Рассмотрим классическую механическую систему с некоторым параметром $\lambda$, который может медленно меняться с течением времени. Если движение системы периодическое с периодом $T$, изменение параметра можно считать медленным при условии $$ T\frac{d\lambda}{dt}\ll{\lambda}. $$ В общем случае по временем $T$ можно понимать характерное время процессов, протекающих в системе. Адиабатический инвариант — физическая величина, которая не меняется при плавном изменении параметров системы. Можно доказать, что адиабатическим инвариантом является величина $$ I=\frac{1}{2\pi}\oint pdq. $$ Здесь $p$ — одна из проекций импульса системы, $q$ — соответствующая координата. Если изобразить периодическое движение частицы в координатах $p$, $q$, при периодическом движении получим замкнутую кривую. Тогда интеграл в определении $I$ равен площади, ограниченной этой кривой.
Часть A. Движение между двумя стенками (0.8 балла)  По гладкой горизонтальной спице между двумя вертикальными стенками может скользить бусинка массы $m$. Все удары бусинки со стенками абсолютно упругие. Одна стенка неподвижна, а вторая стенка движется по направлению к первой со скоростью $u$, удовлетворяющей соотношению $u\ll{v}$, где $v$ - скорость бусинки. Начальное расстояние между стенками равняется $L_0$, начальная скорость бусинки $v_0$.
Найдите скорость бусинки сразу после соударения с подвижной стенкой.
Найдите изменение расстояния между стенками за время между двумя последовательными соударениями бусинки с подвижной стенкой. Необходимо получить точную формулу.
Часть B. Движение между стенкой и тяжёлой частицей (1.2 балла)  Данная часть задачи является фактическим продолжением предыдущей. Отличие состоит в том, что теперь на лёгкую частицу массы $m$, движущуюся со скоростью $v_0$ налетает со скоростью $u\ll{v_0}$ частица массы $M\gg{m}$. С другой стороны по-прежнему неподвижная стенка. Начальное расстояние между частицами равнялось $L_0$. Известно, что в процессе движения максимальная скорость легкой частицы равнялась $kv_0$. Массы частиц не даны!
Найдите выражение для адиабатического инварианта $I$ для рассмотренной системы и определите скорость бусинки в момент, когда расстояние между стенками уменьшилось до значения $L$.
Выразите отношение масс $M/m$ через $u, v_0$ и $k$.
Часть C. Модель иона (1.5 балла)  В данной части рассматривается упрощённая модель иона ${H_2}^+$. Две частицы массы $M$ и находящаяся между ними частица массы $m\ll{M}$ могут двигаться по гладкой горизонтальной спице. Лёгкая частица притягивается к тяжёлым с постоянными силами $F$. В момент, когда расстояние между тяжёлыми частицами равнялось $L_0$, скорость лёгкой частицы в системе отсчета центра масс двух тяжелых частиц равняется $v_0$. Вам предлагается исследовать положение равновесия данной системы, а также найти частоту её малых колебаний вблизи него. Обозначим расстояние между тяжелыми частицами за $x$.
Через какое время тяжёлая частица остановится? Ответ выразите через $L_0, v_0, u$ и $k$.
Получите выражение для кинетической энергии системы. Ответ выразите через $M, m, x, \dot{x}, v_0$ и $L_0$.
Получите выражение для потенциальной энергии системы. Ответ выразите через $F$ и $x$.
При каком значении $x$ система находится в положении равновесия? Ответ выразите через $M, m, v_0, L_0$ и $F$.
Часть D. Движение внутри эллипса (2.2 балла)  По гладкой горизонтальной поверхности ограниченной вертикальными стенками может свободно двигаться маленькая шайба. Стенки ограничивают часть поверхности в форме эллипса с большой и малой полуосями $a$ и $b$ соответственно. В положении с координатами $(r;0)$ шайбе сообщили скорость, проекции которой равны $v_x=v_0\sin\alpha; v_y=v_0\cos\alpha$, причём $r\ll{a,b}$, $\alpha\ll{1}$. От вас потребуется в первом приближении по этим малым параметрам описать движение шайбы.
Найдите циклическую частоту малых колебаний системы вблизи положения равновесия. Ответ выразите через $M, m, v_0, L_0$ и $F$.
Можно показать, что в рассматриваемом приближении квадрат компоненты $v_x$ скорости шайбы зависит от координаты $x$ как $v^2_x=A+Bx+Cx^2$. Выразите $A, B$ и $C$ через $v_0$, $\alpha, a, b$ и $r$.
Найдите максимальное значение координаты $x$ шайбы в процессе движения. Ответ выразите через $v_0$, $\alpha, a, b$ и $r$.
Часть E.Математический маятник на наклонной плоскости (1.3 балла) К гладкой наклонной плоскости привязан математический маятник, совершающий малые колебания вблизи положения устойчивого равновесия. В этой части задачи вам предлагается исследовать, как изменяется амплитуда колебаний маятника с изменением угла наклона плоскости, а также длины маятника. В начальный момент амплитуда колебаний (измеряется угол отклонения маятника от положения равновесия) равна $\varphi_0 \ll 1$, длина маятника равна $L_0$, а угол наклона плоскости равен $\alpha_0$.
Через какое время после запуска шайба впервые окажется в точке с координатой $x=0$? Какое условие на соотношение $a/b$ должно выполняться для применимости полученного результата?
Найдите адиабатический инвариант $I$ для гармонического осциллятора с массой $m$, колеблющегося с циклической частотой $\omega_0$ и амплитудой $A$.
Пусть при неизменном угле наклона длину маятника адиабатически медленно увеличили до $L$. Найдите новую амплитуду колебаний маятника $\varphi$. Ответ выразите через $\varphi_0, \alpha_0, L_0$ и $L$.
Часть F. Ларморовская прецессия в медленно изменяющемся магнитном поле (2.5 балла) Рассмотрим кольцо массы $M$,равномерно заряженное по периметру зарядом $q$, помещённое в однородное магнитное поле с индукцией $\vec{B_0}$. Кольцо раскрутили вокруг его оси до угловой скорости $\vec{\omega}$ и отпустили. Угол между векторами магнитной индукции и угловой скорости вращения кольца в начальный момент равен ${\alpha_0}$. Примечание: Магнитный момент системы зарядов можно вычислить по формуле $$\vec{m}=\int\frac{[\vec{r}\times\vec{v}]}{2}dq $$
Пусть при неизменной длине маятника угол наклона адиабатически медленно увеличили до значения $\alpha$. Найдите новую амплитуду колебаний $\varphi$. Ответ выразите через $\varphi_0, \alpha_0, \alpha$ и $L_0$.
Выразите вектор магнитного момента кольца $\vec{m}$ через $q$,$M$ и вектор его момента импульса относительно центра $\vec{L}$.
Покажите, что модуль момента импульса $L$ остаётся постоянным.
Покажите, что ось кольца испытывает прецессию и найдите вектор угловой скорости $\vec{\Omega}$ этой прецессии. Ответ выразите через $q$, $M$ и $\vec{B_0}$. Считайте, что $\Omega\ll{\omega}$.
Магнитное поле адиабатически медленно начинают уменьшать со скоростью $\dot{B}$. Найдите момент сил (модуль и направление), действующих на кольцо со стороны вихревого электрического поля. В этом и следующем пункте считйте, что $\alpha_0=\pi/2$.
Часть G. Движение в неоднородном магнитном поле (3.0 балла) Одним из методов удержания частиц в магнитной ловушке в продольном (по полю) направлении состоит в использовании магнитных пробок, или магнитных зеркал, — областей, в которых напряжённость магнитного поля сильно (но плавно) возрастает. Такие области могут отражать налетающие на них вдоль силовых линий заряженные частицы. При движении заряженной частицы в "зеркальной" магнитной ловушке радиус траектории частицы уменьшается при продвижении в область сильного поля. В рамках двух последних частей мы изучим движение в таких полях. Для магнитных зеркал определим коэффициент зеркальности $r_m$ $$r_m=\frac{B_{max}}{B_{min}} $$ Во всех пунктах считайте, что траектории частиц представляют собой медленно изменяющиеся спирали с малым углом наклона, ведущие центры которых совпадают с силовыми линиями магнитного поля. Введём также компоненты скорости $v_{||}$ и $v_\perp$ ($v_{||}\ll v_{\perp}$), обозначающие компоненты скорости частицы, направленные вдоль и перпендикулярно направлению магнитного поля соответственно.
Значение магнитного поля уменьшилось до $\vec{B_1}$. Найдите угол между осью вращения и направлением магнитного поля. Изменение угла можно считать малым.
Рассмотрим для начала плоское движение в однородном магнитном поле с индукцией $B_0$. Пусть его производная по времени равна $\dot{B}$ и изменение происходит адиабатически медленно. Начальная скорость частицы равна $v_0$,её масса $M$, а заряд $q$. Выразите тангенциальное ускорение частицы $\dot{{v_\perp}}$ через $M, q, v_0, B_0$ и $\dot{B}$.
Пусть магнитное поле медленно изменило величину до значения $B$. Выразите скорость частицы $v_\perp$ через $v_0, B_0$ и $B$. Перейдём к неоднородному магнитному полю. Поскольку ведущий центр траектории электрона перемещается вдоль силовой линии. Будем считать, что магнитное поле изменяется только в данном направлении.
Пусть угол наклона винтовой линии равен $\alpha$ и мал. Покажите, что усреднённая по времени сила, действующая в направлении магнитного поля на заряд эквивалентна взаимодействию магнитного диполя с неоднородным полем. Найдите величину силы $F_{||}$. Ответ выразите через $m, v, q, B_z$ и $\frac{dB_z}{dz}$, где ось $z$ сонаправлена с магнитным полем. Указание: Мы уже упоминали, что любые заряженные частицы обладают магнитным моментом. Поэтому вам достаточно рассмотреть контур с постоянным током, движущийся в неоднородном магнитном поле.
Используя результаты предыдущих пунктов, определите зависимость угла $\alpha$ от величины магнитного поля $B$ Ответ выразите через $\alpha_0, B_0$ и $B$.
Часть H. Установка для реализации магнитного зеркала (2.5 балла)  Мы изучили движение в неоднородных магнитных полях и готовы перейти к исследованию задачи о магнитных зеркалах. Схема, используемая для их реализации, представлена на рисунке. Она представляет собой два соосных витка одинакового радиуса $R$, центры которых находятся на расстоянии $2H\gg{R}$ друг от друга. По виткам протекают токи одинаковой силы $I$ в одном направлении. витки помещены в область большого однородного магнитного поля с индукцией $B_0$, направленного вдоль их осей. Целью данной задачи является исследование силовых линий такой системы и, как следствие, описание траектории ведущего центра орбиты электронов.
Выразите максимально возможное значение угла $\alpha$ через $r_m$.
Получите точную формулу зависимости индукции магнитного поля от координаты $x$. Начало координат находится по центру между витками, ось $x$ направлена вдоль магнитного поля. Найдите, учитывая малость некоторых параметров, также максимальное и минимальное значение суммарной индукции магнитного поля на оси витков.
Найдите коэффициент зеркальности $r_m$ для данной системы. Учтите здесь и в дальнейшем, что $H\gg{R}$.
Качественно нарисуйте силовую линию, проходящую через плоскость кольца на малом расстоянии $R_0\ll{R}$ от его оси в координатах $r'(x)$, где $r'$ — расстояние до оси симметрии системы. Найдите максимальное значение $r'$ и выразите ответ в виде: $r' \approx A + B (r-1)$.
Найдите максимальное значение угла $\alpha$ в процессе движения, если отражения от магнитных зеркал происходит в плоскости колец. Считайте, что точки разворота частицы находятся достаточно близко к центрам колец. Учтите малость $r_m$.
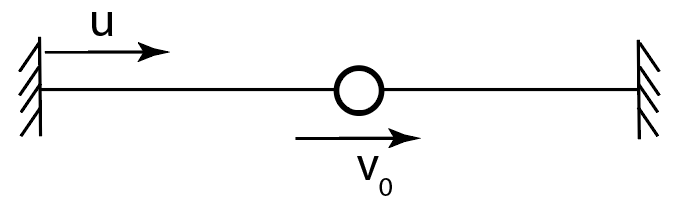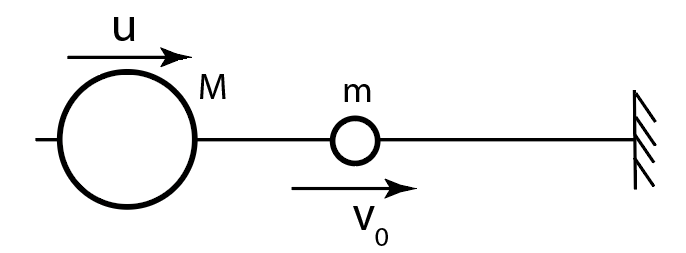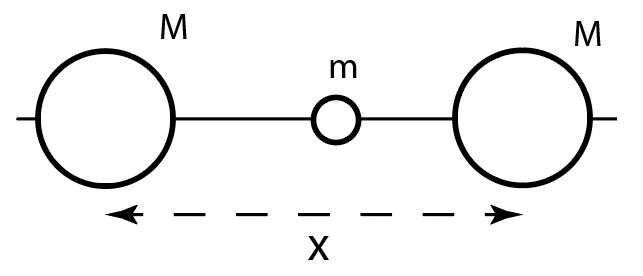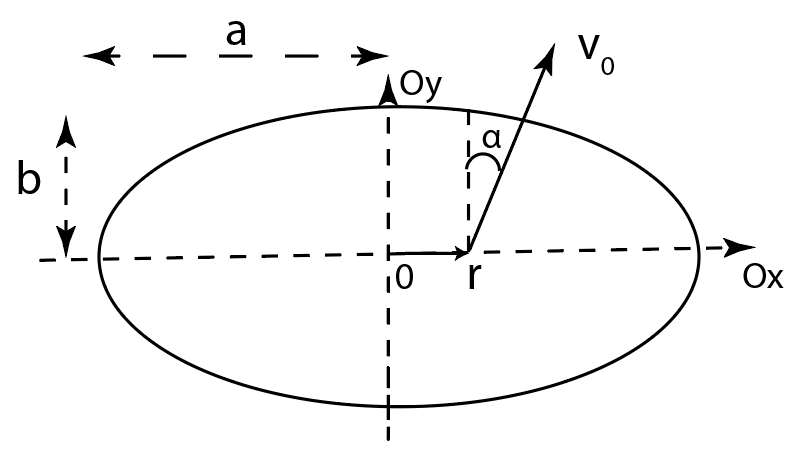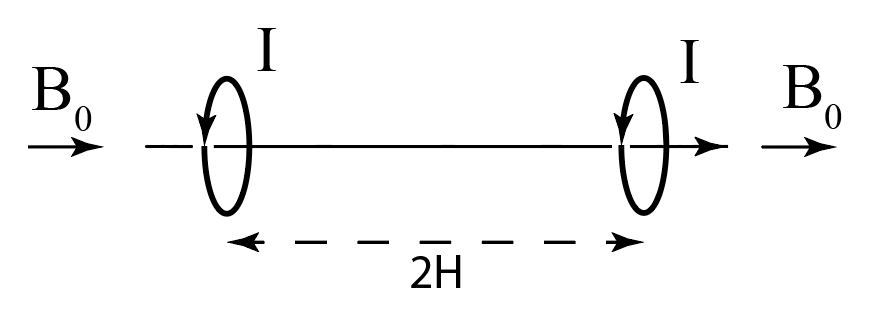
Найдите скорость бусинки сразу после соударения с подвижной стенкой.
Решение: При упругом отражении относительная скорость стенки и бусинки не меняется по модулю, но меняется по направлению, поэтому $$v_1=v_{отн}+u=v_0+2u $$

Найдите изменение расстояния между стенками за время между двумя последовательными соударениями бусинки с подвижной стенкой. Необходимо получить точную формулу.
Решение: Время между двумя последовательными соударениями проще всего вычислить, рассмотрев столкновение с симметричной стенкой, движущейся с той же скоростью. Отсюда $$\Delta{t}=\frac{2L_0}{v_1+u} $$ Найдём изменение расстояния $$\Delta{L}=-u\Delta{t}=-\frac{2L_0u}{v_0+3u} $$

Найдите выражение для адиабатического инварианта $I$ для рассмотренной системы и определите скорость бусинки в момент, когда расстояние между стенками уменьшилось до значения $L$.
Решение: Из результатов предыдущих двух пунктов при условии $u\ll{v}$ $$\frac{\Delta{L}}{L}=-\frac{2u}{v_0+3u}\approx-\frac{\Delta{v}}{v} $$ откуда после интегрирования $$Lv=const=L_0v_0 $$ Учитывая физический смысл адиабатического инварианта $$I=\frac{L_0v_0}{\pi} $$

Выразите отношение масс $M/m$ через $u, v_0$ и $k$.
Решение: Максимальная скорость лёгкой частицы достигается в момент, когда тяжёлая останавливается. Из ЗСЭ $$\frac{Mu^2}{2}+\frac{m{v_0}^2}{2}=\frac{k^2m{v_0}^2}{2} $$ откуда $$\frac{M}{m}=\left(\frac{v_0}{u}\right)^2\left(k^2-1\right) $$

Через какое время тяжёлая частица остановится? Ответ выразите через $L_0, v_0, u$ и $k$.
Решение: Найдём из ЗСЭ скорость тяжёлой частицы как функцию расстояния $x$ между ней и стенкой. Из условия сохранения адиабатического инварианта для лёгкой частицы $$v(x)=\frac{v_0L_0}{x} $$ Тогда из ЗСЭ с учётом того, что скорость тяжёлой частицы $v_т=-\frac{dx}{dt}$ получим $$\left(\frac{dx}{dt}\right)^2=\frac{m{v_o}^2}{M}\left(k^2-\left(\frac{L_0}{x}\right)^2\right)=\frac{u^2}{k^2-1}\left(k^2-\left(\frac{L_0}{x}\right)^2\right) $$ откуда $$dt=-\frac{\sqrt{k^2-1}}{k^2u}\frac{k^2xdx}{\sqrt{k^2x^2-{L_0}^2}} $$ Интегрируя $$t=\frac{\sqrt{k^2-1}}{k^2u}\int\limits_0^{{L_0}^2(k^2-1)}\frac{dz}{\sqrt{z}}=\frac{L_0}{u}\left(1-\frac{1}{k^2}\right) $$

Получите выражение для кинетической энергии системы. Ответ выразите через $M, m, x, \dot{x}, v_0$ и $L_0$.
Решение: Учитывая покой системы, центр масс неподвижен.Значит, кинетическая энергия тяжёлых частиц может быть выражена через приведённую массу $\mu$ и их относительную скорость $$E_M=\frac{M\dot{x}^2}{4} $$ Кинетическая энергия лёгкой частицы может быть найдена из условия сохранения адиабатического инварианта $$E_m=\frac{m{v_0}^2{L_0}^2}{2x^2} $$

Получите выражение для потенциальной энергии системы. Ответ выразите через $F$ и $x$.
Решение: Взаимодействия лёгкой частицы с обеими тяжёлыми можно представить как взаимодействие самих тяжёлых частиц. С учётом притяжения и постоянства силы $$W_p=Fx+C $$

При каком значении $x$ система находится в положении равновесия? Ответ выразите через $M, m, v_0, L_0$ и $F$.
Решение: Из ЗСЭ $$E_m+E_M+W_p=E_0 $$ отсюда $$\frac{M\dot{x}^2}{4}+\frac{m{v_0}^2{L_0}^2}{2x^2}+Fx=const $$ В положении равновесия эффективный потенциал минимален.Дифференцируя $$F=\frac{m{v_0}^2{L_0}^2}{x^3} $$ откуда $$x_0=\left(\frac{m{v_0}^2{L_0}^2}{F}\right)^{\frac{1}{3}} $$

Найдите циклическую частоту малых колебаний системы вблизи положения равновесия. Ответ выразите через $M, m, v_0, L_0$ и $F$.
Решение: Вычислим вторую производную эффективного потенциала $$\frac{d^2{U_{eff}}}{dx^2}=\frac{3m{v_0}^2{L_0}^2}{{x_0}^4} $$ после чего получим уравнение гармонических колебаний $$\frac{M\dot{x}^2}{4}+\frac{1}{2}\frac{d^2{U_{eff}}}{dx^2}=C $$ Откуда после дифференцирования $${\omega_0}^2=\frac{6m{v_0}^2{L_0}^2}{M}\left(\frac{F}{m{v_0}^2{L_0}^2}\right)^{\frac{4}{3}} $$

Можно показать, что в рассматриваемом приближении квадрат компоненты $v_x$ скорости шайбы зависит от координаты $x$ как $v^2_x=A+Bx+Cx^2$. Выразите $A, B$ и $C$ через $v_0$, $\alpha, a, b$ и $r$.
Решение: Для движения вдоль оси $y$ сохраняется адиабатический инвариант $$v_yy=const $$ С учётом начальных условий $${v_y}^2=\frac{{v_0}^2\cos^2(\alpha){y_0}^2}{y^2}=\frac{{v_0}^2\cos^2(\alpha)\left(1-\left(\frac{r}{a}\right)^2\right)}{1-\left(\frac{x}{a}\right)^2} $$ учитывая малость $x$ и ЗСэ $${v_x}^2={v_0}^2-{v_y}^2={v_0}^2\left(\sin^2(\alpha)+\frac{r^2}{a^2}\cos^2(\alpha)\right)-\left(\frac{{v_0}\cos(\alpha)x}{a}\right)^2 $$ Таким образом $$A={v_0}^2\left(\sin^2(\alpha)+\frac{r^2}{a^2}\cos^2(\alpha)\right) $$ $$B=0 $$ $$C=-\left(\frac{{v_0}\cos(\alpha)}{a}\right)^2 $$

Найдите максимальное значение координаты $x$ шайбы в процессе движения. Ответ выразите через $v_0$, $\alpha, a, b$ и $r$.
Решение: Из ЗСЭ получим $${v_x}^2={v_0}^2-{v_y}^2={v_0}^2\left(\sin^2(\alpha)+\frac{r^2}{a^2}\cos^2(\alpha)\right)-\left(\frac{{v_0}\cos(\alpha)x}{a}\right)^2 $$ При максимуме $x$ левой части стоит ноль, поэтому $$x_{max}=\sqrt{a^2\sin^2(\alpha)+r^2\cos^2(\alpha)} $$

Через какое время после запуска шайба впервые окажется в точке с координатой $x=0$? Какое условие на соотношение $a/b$ должно выполняться для применимости полученного результата?
Решение: Движение вдоль оси $x$ представляет собой гармонические колебания с циклической частотой $\frac{v_0\cos(\alpha)}{a}$,поэтому $$t=\frac{a}{v_0\cos(\alpha)}\left(\frac{\pi}{2}+\arccos{\frac{r}{\sqrt{a^2\sin^2(\alpha)+r^2\cos^2(\alpha)}}}\right) $$

Найдите адиабатический инвариант $I$ для гармонического осциллятора с массой $m$, колеблющегося с циклической частотой $\omega_0$ и амплитудой $A$.
Решение: Площадь фазовой траектории в случае гармонического осциллятора - это площадь эллипса с полуосями $A$ и $m {\omega_0}A$. Таким образом $$I=\frac{m A^2\omega_0}{2} $$

Пусть при неизменном угле наклона длину маятника адиабатически медленно увеличили до $L$. Найдите новую амплитуду колебаний маятника $\varphi$. Ответ выразите через $\varphi_0, \alpha_0, L_0$ и $L$.
Решение: Циклическая частота такого маятника следующая $$\omega_0=\sqrt{\frac{g\sin(\alpha)}{L}} $$ А адиабатический инвариант $$I=\frac{m L^2{\varphi}^2}{2}\sqrt{\frac{g\sin(\alpha)}{L}} $$ Таким образом, при неизменном угле $$\varphi=\varphi_0\left(\frac{L_0}{L}\right)^{\frac{3}{4}} $$

Пусть при неизменной длине маятника угол наклона адиабатически медленно увеличили до значения $\alpha$. Найдите новую амплитуду колебаний $\varphi$. Ответ выразите через $\varphi_0, \alpha_0, \alpha$ и $L_0$.
Решение: Используя результат предыдущего пункта $$\varphi=\varphi_0\left(\frac{\sin(\alpha_0)}{\sin(\alpha)}\right)^{\frac{1}{4}} $$

Выразите вектор магнитного момента кольца $\vec{m}$ через $q$,$M$ и вектор его момента импульса относительно центра $\vec{L}$.
Решение: По определению $$\vec{L}=\int[\vec{r}\times\vec{v}]dm $$ Учитывая, что кольцо однородное и равномерно заряжено по периметру $$\vec{m}=\frac{q}{2m}\vec{L} $$

Покажите, что модуль момента импульса $L$ остаётся постоянным.
Решение: Момент сил ,действующих на магнитный момент в магнитном поле $$\vec{M}=[\vec{m}\times\vec{B}] $$ $$\frac{d\vec{L}}{dt}=\vec{M}=\frac{q}{2m}[\vec{L}\times\vec{B}] $$ Отсюда следует, что производная вектора момента импульса перпендикулярна ему, откуда и следует, что момент импульса по модулю сохраняется.

Покажите, что ось кольца испытывает прецессию и найдите вектор угловой скорости $\vec{\Omega}$ этой прецессии. Ответ выразите через $q$, $M$ и $\vec{B_0}$. Считайте, что $\Omega\ll{\omega}$.
Решение: Пусть угловая скорость вращения вектора момента импульса равна $\vec{\Omega}$ $$\frac{d\vec{L}}{dt}=[\vec{\Omega}\times\vec{L}]=\frac{q}{2m}[\vec{L}\times\vec{B}] $$ Откуда $$[\vec{\Omega}+\frac{q}{2m}\vec{B}\times\vec{L}]=0 $$ и окончательно $$\vec{\Omega}=-\frac{q}{2m}\vec{B} $$

Магнитное поле адиабатически медленно начинают уменьшать со скоростью  $\dot{B}$. Найдите момент сил (модуль и направление), действующих на кольцо со стороны вихревого электрического поля. В этом и следующем пункте считйте, что $\alpha_0=\pi/2$.
Решение: Есть только одна компонента момента сил - направленная вдоль магнитного поля Вихревое поле,возникающее на расстоянии $r$ от оси, проходящей через центр вдоль магнитного поля $$E=-\frac{\dot{B}r}{2} $$ $$M_z=\int E(r)rdq=-\int\frac{\dot{B}r^2dq}{2}=-\frac{\dot{B}I_zq}{2m} $$

Значение магнитного поля уменьшилось до $\vec{B_1}$. Найдите угол между осью вращения и направлением магнитного поля. Изменение угла можно считать малым.
Решение: Момент импульса кольца складывается из быстрой компоненты вращения, а также из компоненты, связанной с прецессией. Тогда производная момента импульса в проекции на ось Z следующая $$\frac{dL_z}{dt}=I_z\dot{\Omega}-I_r{\omega}\dot{\alpha}=-\frac{\dot{B}I_zq}{2m}-I_r{\omega}\dot{\alpha}=M_z=-\frac{\dot{B}I_zq}{2m} $$ Откуда $$\dot{\alpha}=0 $$ Таким образом, угол $\alpha$ при медленно уменьшении поля остаётся постоянным и ответ $$\alpha_1=\frac{\pi}{2} $$

Рассмотрим для начала плоское движение в однородном магнитном поле с индукцией $B_0$. Пусть его производная по времени равна $\dot{B}$ и изменение происходит адиабатически медленно. Начальная скорость частицы равна $v_0$,её масса $M$, а заряд $q$. Выразите тангенциальное ускорение частицы $\dot{{v_\perp}}$ через $M, q, v_0, B_0$ и $\dot{B}$.
Решение: Используя полученные ранее выражения для вихревого электрического поля $$\dot{v_\perp}=\frac{qmv_{\perp}\dot{B}}{2qBm}=\frac{v_{\perp}\dot{B}}{2B} $$

Пусть магнитное поле медленно изменило величину до значения $B$. Выразите скорость частицы $v_\perp$  через $v_0, B_0$ и $B$.
Решение: После интегрирования полученного выражения в предыдущем пункте $$\frac{{v_\perp}^2}{B}=const $$ Откуда $$v_\perp=v_0\sqrt{\frac{B}{B_0}} $$

Пусть угол наклона винтовой линии равен $\alpha$ и мал. Покажите, что усреднённая по времени сила, действующая в направлении магнитного поля на заряд эквивалентна взаимодействию магнитного диполя с неоднородным полем. Найдите величину силы $F_{||}$. Ответ выразите через $m, v, q, B_z$ и $\frac{dB_z}{dz}$, где ось $z$ сонаправлена с магнитным полем.  Указание: Мы уже упоминали, что любые заряженные частицы обладают магнитным моментом. Поэтому вам достаточно рассмотреть контур с постоянным током, движущийся в неоднородном магнитном поле.
Решение: Рассмотрим проводник с током $I$,текущим по правилу правого винта. Рассмотрим замкнутую поверхность имеющую два сечения в форме проводника. По теореме Гаусса поток через неё равен нулю, поэтому $$SdB_z=d\Phi=dz\int B_\perp dl $$ Для $F_z$ имеем $$F_z=I\int B_\perp dl=Is\frac{dB_z}{dz}=m_z\frac{dB_z}{dz} $$ Момент импульса частицы направлен против магнитного поля, найдём его по модулю $$L_z=-m{v_\perp} r=-\frac{m^2{v_\perp}^2}{qB} $$ $$m_z=\frac{q}{2m}L_z=-\frac{m{v_\perp}^2}{2B} $$ И окончательно $$F_z=-\frac{m{v_\perp}^2}{2B}\frac{dB_z}{dz} $$

Используя результаты предыдущих пунктов, определите зависимость угла $\alpha$ от величины магнитного поля $B$ Ответ выразите через $\alpha_0, B_0$ и $B$.
Решение: Из закона сохранения энергии следует, что модуль скорости частицы не меняется. Перпендикулярная компонента скорости выражается как $$ v_\perp = v \cos \alpha. $$ Из инварианта, найденного в предыдущем пункте $$ v_\perp^2 = v_{0\perp}^2 \frac{B}{B_0}. $$ Отсюда $$ \cos \alpha= \cos \alpha_0 \sqrt{\frac{B}{B_0}}. $$

Выразите максимально возможное значение угла $\alpha$ через $r_m$.
Решение: Для возможности работы магнитного зеркала необходимо, чтобы $\sin(\alpha)$ принимал любые значения вплоть до нуля. Тогда $$\cos(\alpha_0)\geq\frac{1}{\sqrt{r}} $$

Получите точную формулу зависимости индукции магнитного поля от координаты $x$. Начало координат находится по центру между витками, ось $x$ направлена вдоль магнитного поля. Найдите, учитывая малость некоторых параметров, также максимальное и минимальное значение суммарной индукции магнитного поля на оси витков.
Решение: Из закона Био-Савара-Лапласа $$d\vec{B}=\frac{\mu_0~I}{4\pi}\frac{[d\vec{r}\times\vec{r}]}{r^3} $$ с учётом одинаковой направленности сил тока получим $$B(x)=B_0+\frac{\mu_0~IR^2}{2}\left(\frac{1}{\sqrt{R^2+(H-x)^2}}+\frac{1}{\sqrt{R^2+(H+x)^2}}\right) $$ Максимум данной функции достигается в центрах витков, а минимум - при $x=0$. Отсюда с учётом малости полей витков $$B_{min}=B_0 $$ $$B_{max}=B_0+\frac{\mu_0~I}{2R} $$

Найдите коэффициент зеркальности $r_m$ для данной системы. Учтите здесь и в дальнейшем, что $H\gg{R}$.
Решение: $$r=1+\frac{\mu_0~I}{2B_0R} $$

Качественно нарисуйте силовую линию, проходящую через плоскость кольца на малом расстоянии $R_0\ll{R}$ от его оси в координатах $r'(x)$, где $r'$ — расстояние до оси симметрии системы. Найдите максимальное значение $r'$ и выразите ответ в виде: $r' \approx  A + B (r-1)$.
Решение: Рассмотрим трубку силовых линий, симметричную относительно оси системы и ограниченную линиями, проходящими на расстоянии $R_0$ через плоскость кольца. Поскольку поток магнитного поля через замкнутую поверхность равен нулю, можем написать соотношение $$ B_{max} R_0^2 = B_{min} r'^2. $$ Отсюда $$ r' = R_0 \sqrt{\frac{B_{max}}{B_{min}}} = R_0 \sqrt{1+\frac{\mu_0~I}{2B_0R}} $$

Найдите максимальное значение угла $\alpha$ в процессе движения, если отражения от магнитных зеркал происходит в плоскости колец. Считайте, что точки разворота частицы находятся достаточно близко к центрам колец. Учтите малость $r_m$.
Решение: $$\cos^2(\alpha_0)=\frac{1}{r} $$ Поэтому $$\sin^2(\alpha_{max})=1-\frac{1}{r}=\frac{\mu_0~I}{2B_0R} $$ Или $$\alpha_{max}\approx{\sqrt{\frac{\mu_0~I}{2B_0R}}} $$
Темы:
T, ★, Механика, Кинематика, Электромагнетизм, Адиабатический инвариант, 2021, Сборы XY, Y, Движение в магнитном поле